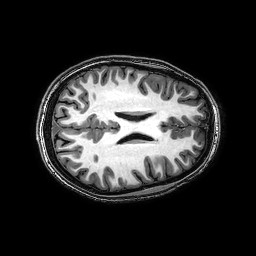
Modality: T1w
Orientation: axial
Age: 20
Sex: female
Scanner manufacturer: philips
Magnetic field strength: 3 T
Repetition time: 0.008176 s
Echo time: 0.00374 s